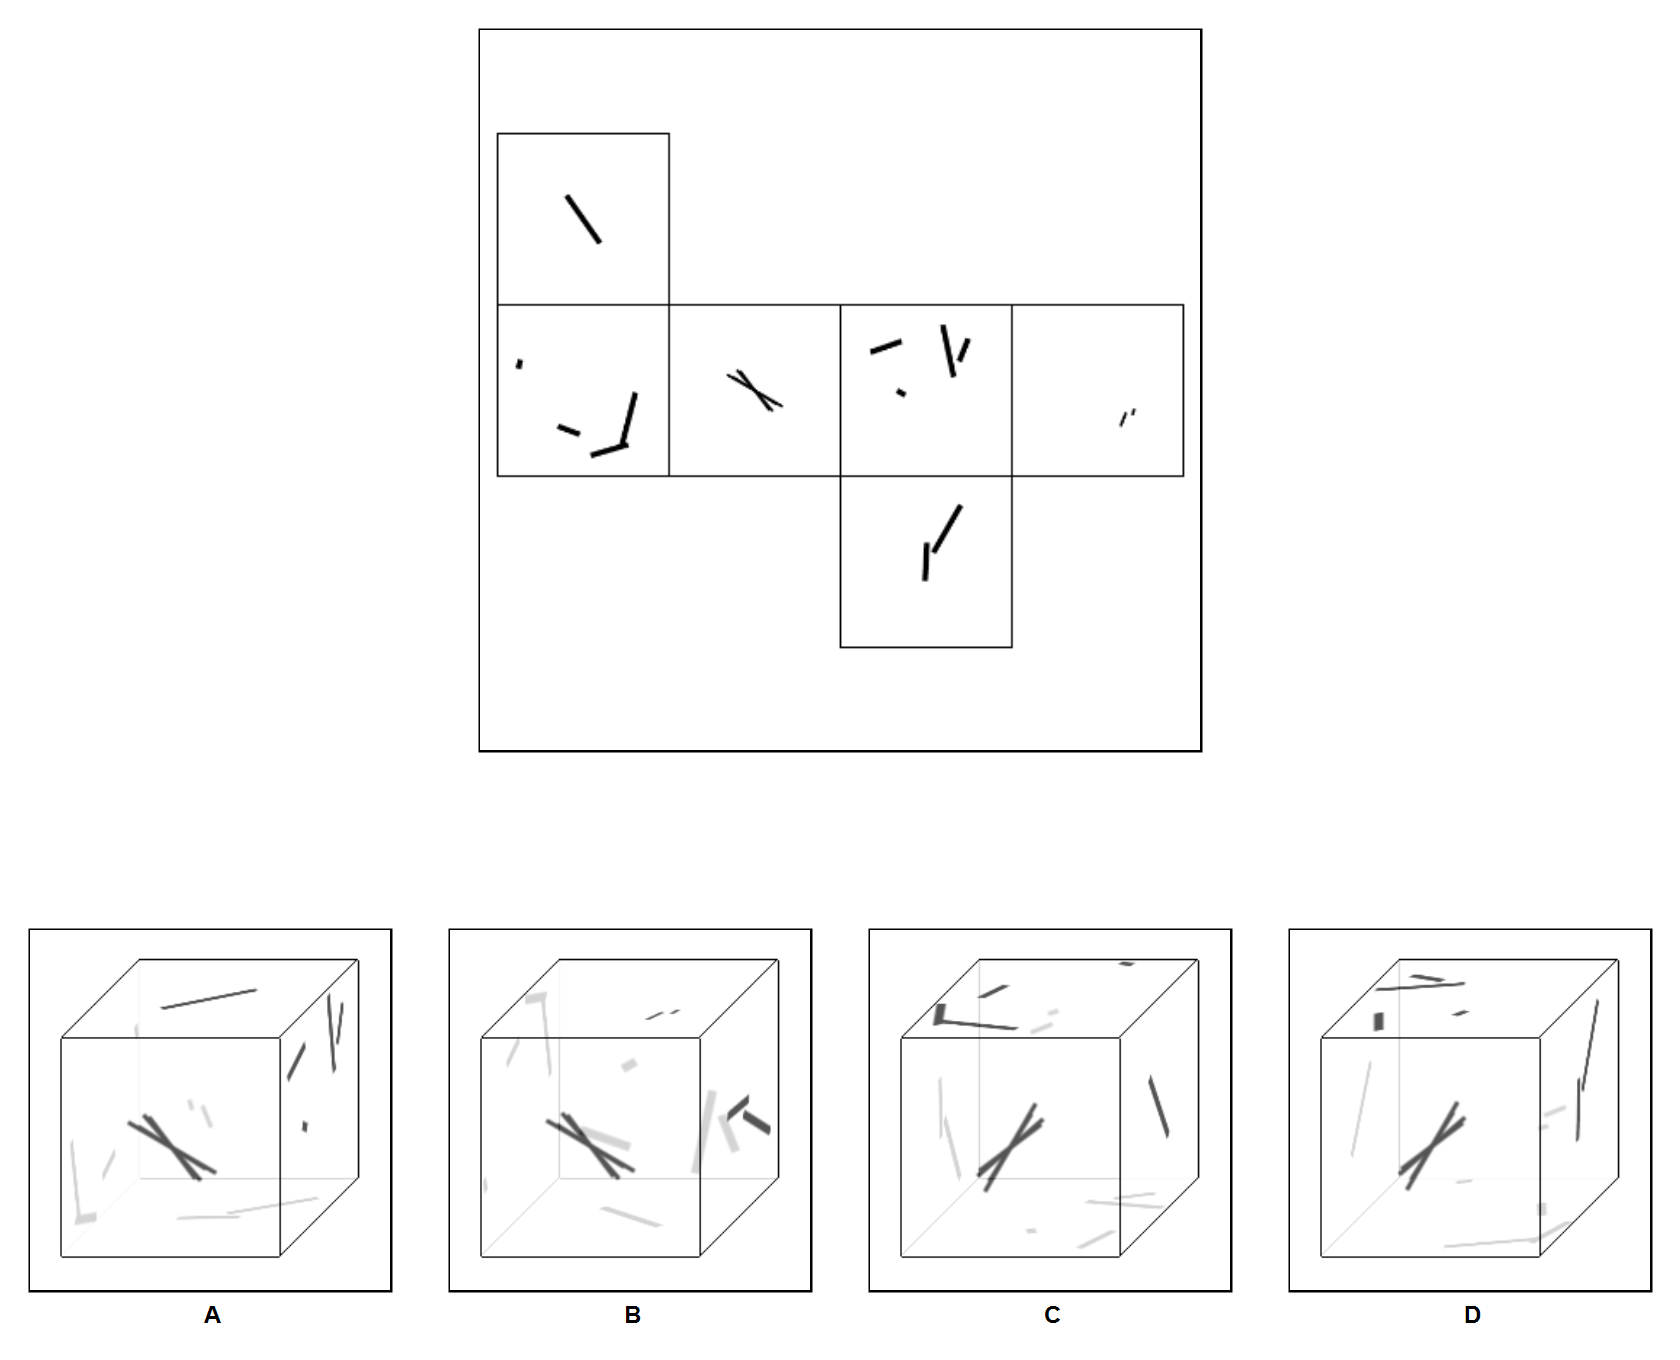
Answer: B